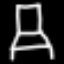
Label: chair